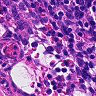
Metastatic tissue present: no